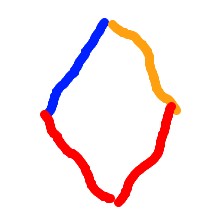
Shape: rhombus